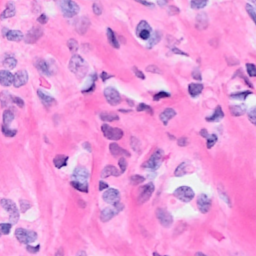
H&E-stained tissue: Breast